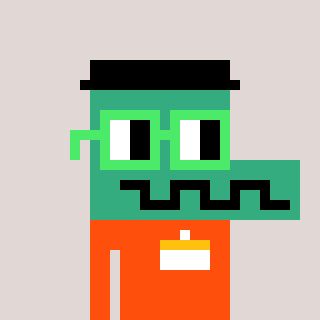
a pixel art character with square light green glasses, a crocodile-shaped head and a orange-colored body on a warm background